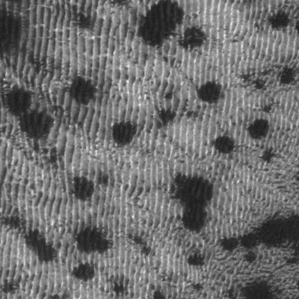
Label: frost